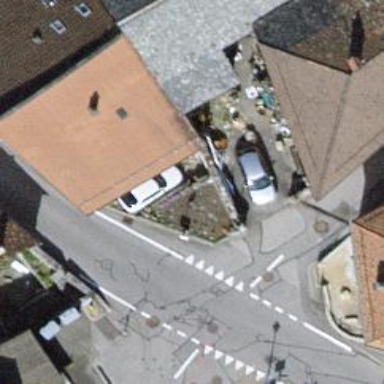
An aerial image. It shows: Post box is visible.